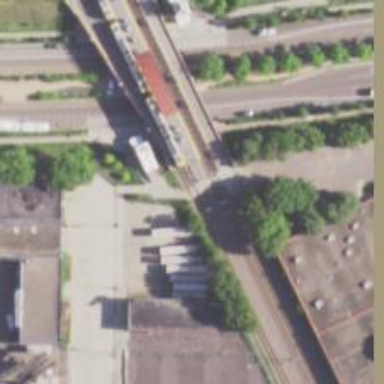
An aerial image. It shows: Light rail electrified with contact line.